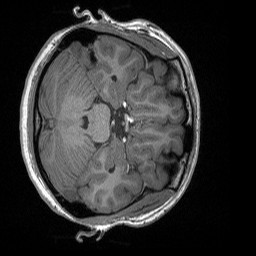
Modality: T1w
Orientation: axial
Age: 23
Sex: female
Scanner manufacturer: siemens
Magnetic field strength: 3 T
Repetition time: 1.56 s
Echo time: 0.00207 s